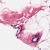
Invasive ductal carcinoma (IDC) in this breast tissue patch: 0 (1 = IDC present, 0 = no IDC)